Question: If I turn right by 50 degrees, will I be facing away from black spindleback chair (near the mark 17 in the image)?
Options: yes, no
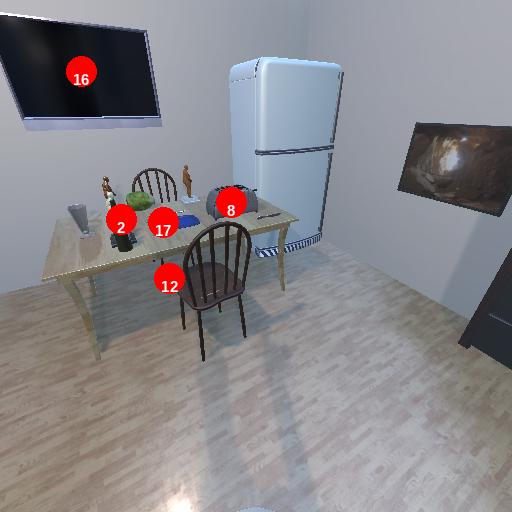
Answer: yes